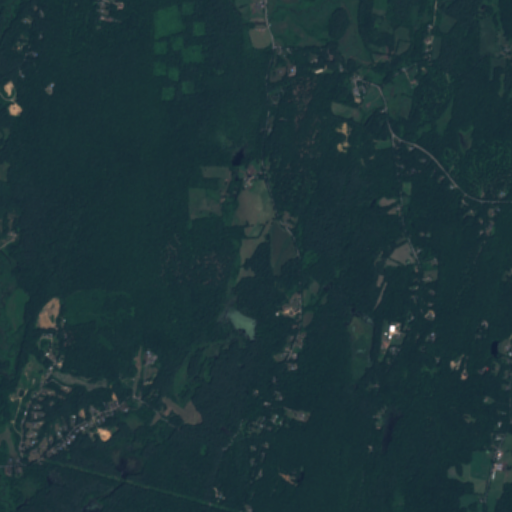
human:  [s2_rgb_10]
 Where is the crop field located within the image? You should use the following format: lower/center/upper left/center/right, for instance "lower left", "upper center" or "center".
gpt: The crop field is located in the upper right of the image.
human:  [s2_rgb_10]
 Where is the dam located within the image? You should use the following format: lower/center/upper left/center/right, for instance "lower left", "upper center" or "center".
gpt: The dam is located in the lower left of the image.
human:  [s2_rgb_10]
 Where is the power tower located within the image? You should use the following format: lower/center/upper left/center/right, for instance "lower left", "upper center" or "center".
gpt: The power tower is located in the lower left of the image.
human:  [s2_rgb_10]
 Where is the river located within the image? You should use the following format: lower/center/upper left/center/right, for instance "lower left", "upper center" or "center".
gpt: The river is located in the left of the image.
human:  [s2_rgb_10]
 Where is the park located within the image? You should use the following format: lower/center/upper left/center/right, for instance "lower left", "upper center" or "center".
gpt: There is no park in the image.